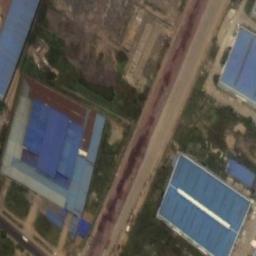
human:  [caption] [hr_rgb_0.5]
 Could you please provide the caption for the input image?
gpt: Neatly planned factories and roads in an industrial area with good greening .

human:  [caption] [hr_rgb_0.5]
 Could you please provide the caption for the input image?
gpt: There is a road between the industrial areas .

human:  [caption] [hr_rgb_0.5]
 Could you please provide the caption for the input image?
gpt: Many houses of different shapes and sizes are in the industrial area .

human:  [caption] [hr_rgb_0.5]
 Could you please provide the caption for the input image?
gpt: The industrial area has some blue workshops and a road goes through the industrial area .

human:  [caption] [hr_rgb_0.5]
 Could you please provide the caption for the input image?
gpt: There are some blue buildings and green lawns on the industrial area .